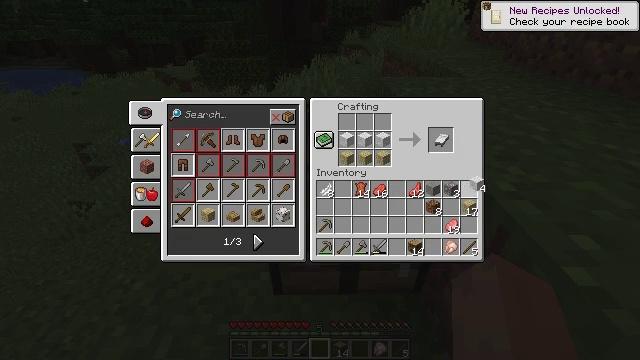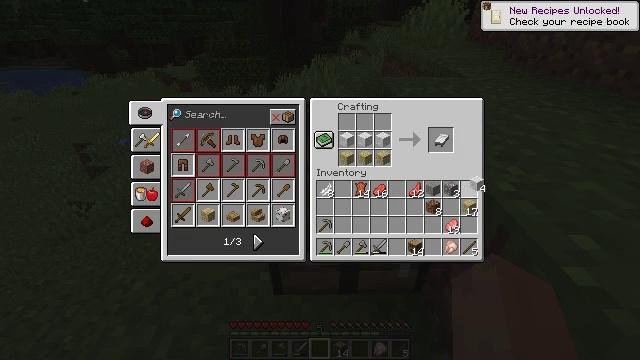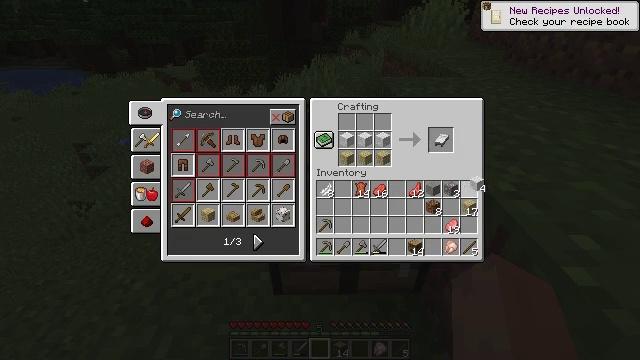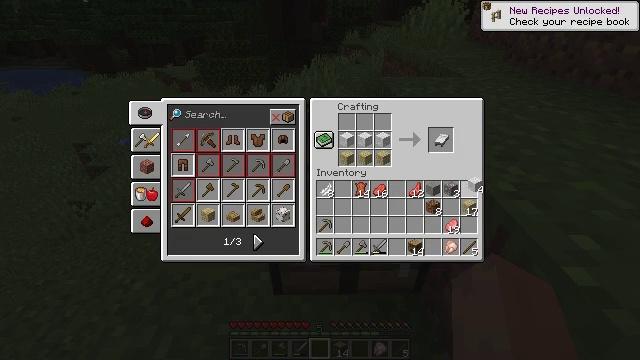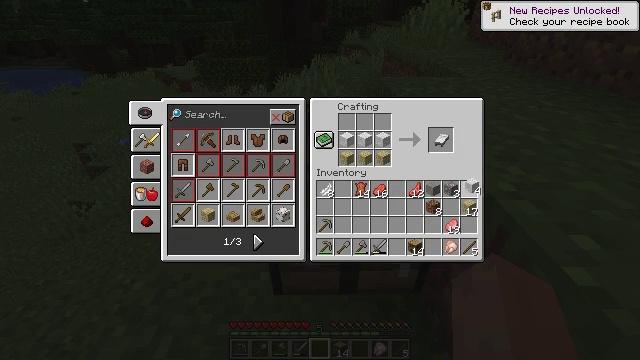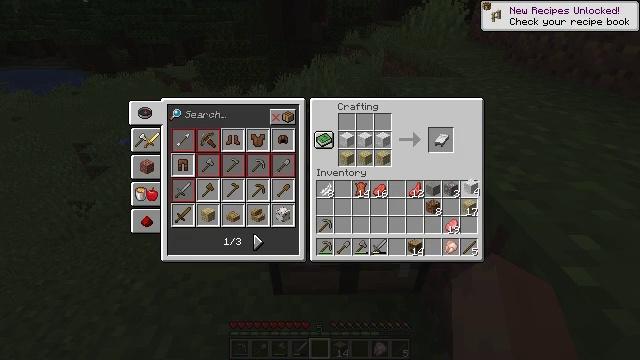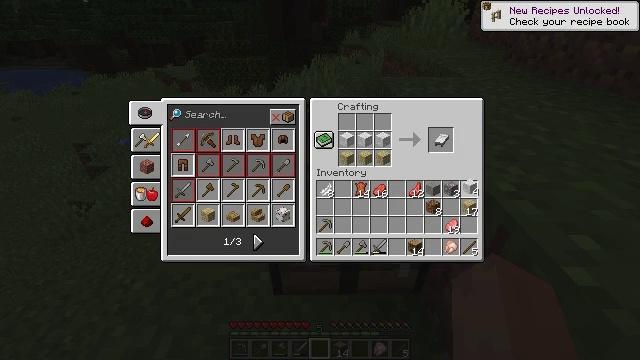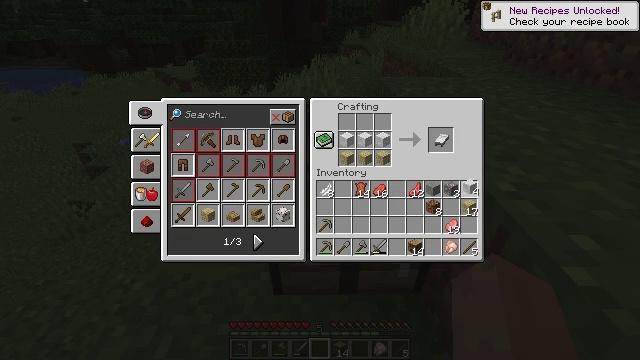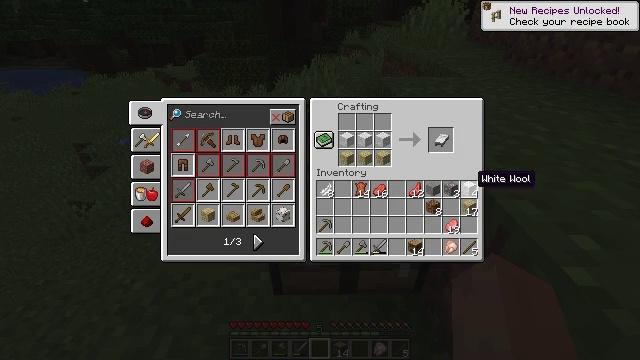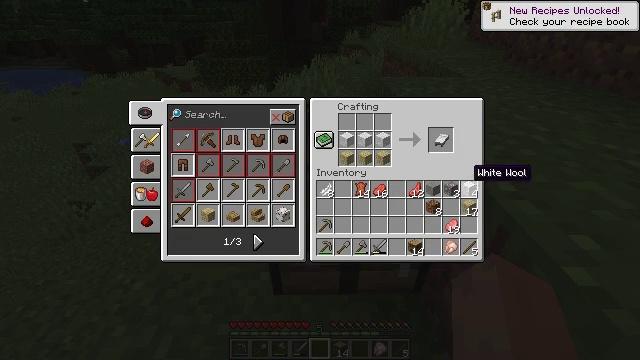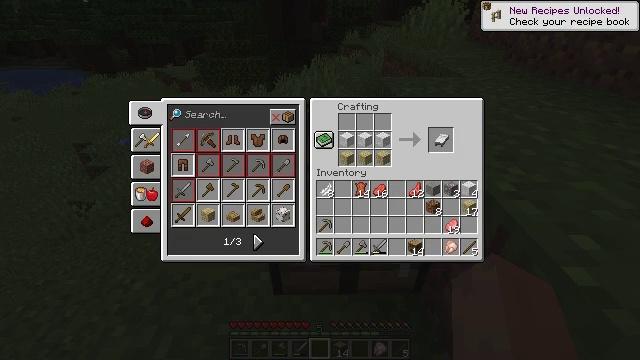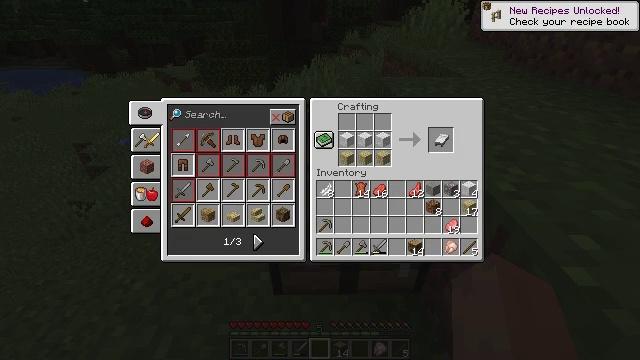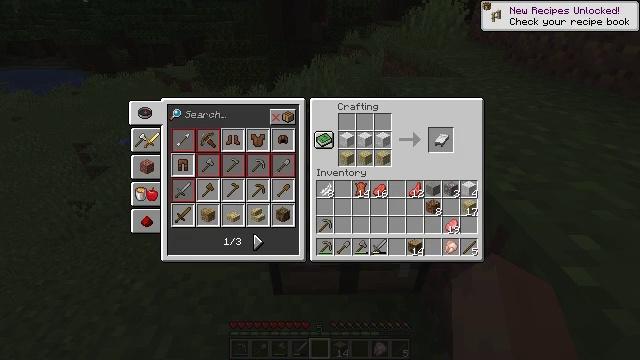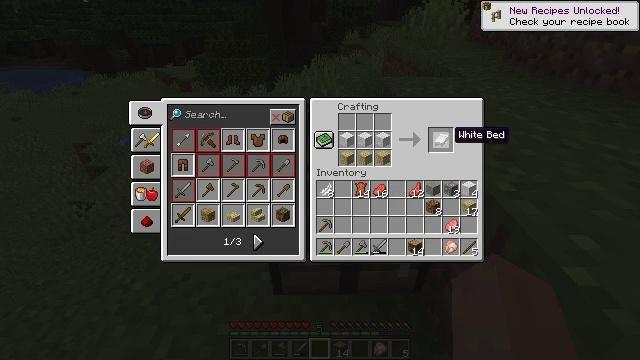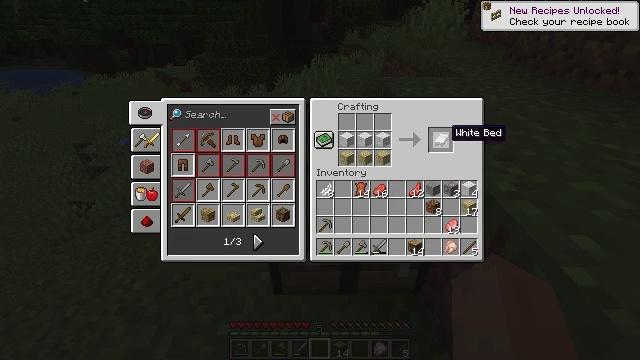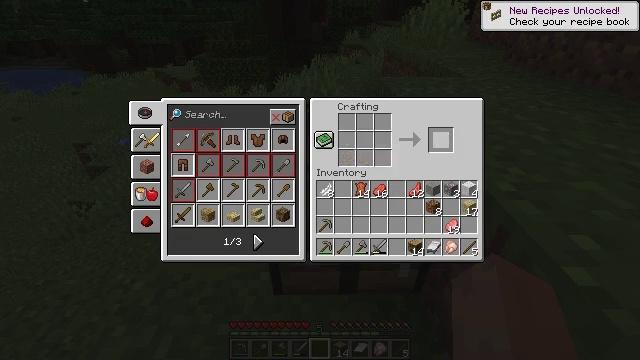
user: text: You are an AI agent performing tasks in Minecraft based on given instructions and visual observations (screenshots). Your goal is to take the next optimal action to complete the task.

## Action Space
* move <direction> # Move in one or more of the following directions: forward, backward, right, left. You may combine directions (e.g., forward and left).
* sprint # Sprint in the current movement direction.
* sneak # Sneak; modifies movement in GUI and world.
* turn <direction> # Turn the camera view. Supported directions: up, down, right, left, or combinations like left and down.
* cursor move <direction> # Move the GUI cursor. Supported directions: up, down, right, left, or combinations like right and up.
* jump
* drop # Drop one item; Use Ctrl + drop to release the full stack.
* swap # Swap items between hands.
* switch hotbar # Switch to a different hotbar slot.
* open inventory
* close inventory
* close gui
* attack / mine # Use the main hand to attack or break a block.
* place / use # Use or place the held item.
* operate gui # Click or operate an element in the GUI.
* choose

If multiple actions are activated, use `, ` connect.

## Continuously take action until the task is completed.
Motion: motion action
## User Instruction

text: Prepare wool and planks to craft a white bed.
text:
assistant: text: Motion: no_op
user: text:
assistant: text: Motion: no_op
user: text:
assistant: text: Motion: no_op
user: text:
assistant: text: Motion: operate gui
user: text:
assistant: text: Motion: operate gui
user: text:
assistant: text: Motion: operate gui
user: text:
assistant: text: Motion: operate gui
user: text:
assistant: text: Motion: no_op
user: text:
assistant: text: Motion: no_op
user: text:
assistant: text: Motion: cursor move up
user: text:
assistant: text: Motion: sneak, cursor move up
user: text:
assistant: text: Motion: sneak, cursor move up
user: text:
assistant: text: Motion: sneak
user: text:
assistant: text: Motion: sneak
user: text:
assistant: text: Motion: sneak, operate gui
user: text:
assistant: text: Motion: sneak, operate gui
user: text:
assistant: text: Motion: sneak, operate gui
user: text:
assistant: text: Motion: sneak
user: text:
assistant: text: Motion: sneak
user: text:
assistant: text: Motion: sneak